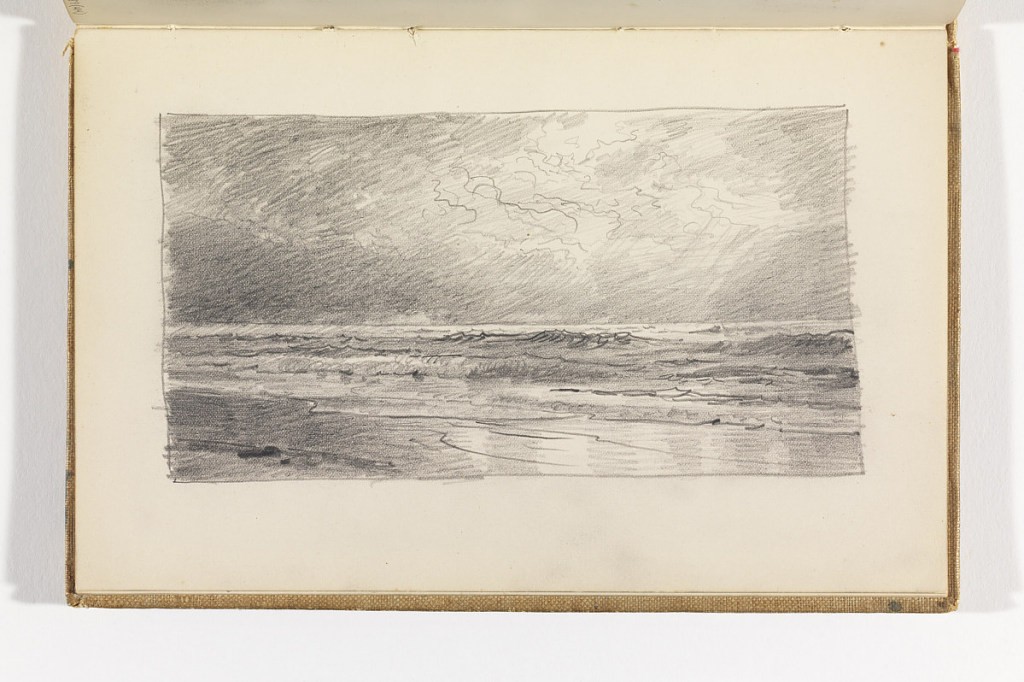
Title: Seascape with Beach and Sun Breaking through Clouds
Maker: William Trost Richards, American, 1833–1905
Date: after 1878
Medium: Graphite on cream wove paper
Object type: Sketchbook folio
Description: View from beach of waves coming up on shore, at an angle from right foreground towards left background, with dark sky.